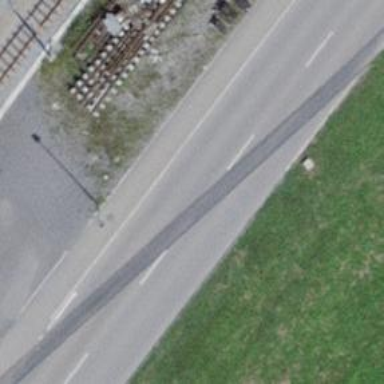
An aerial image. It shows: Railway level crossing.